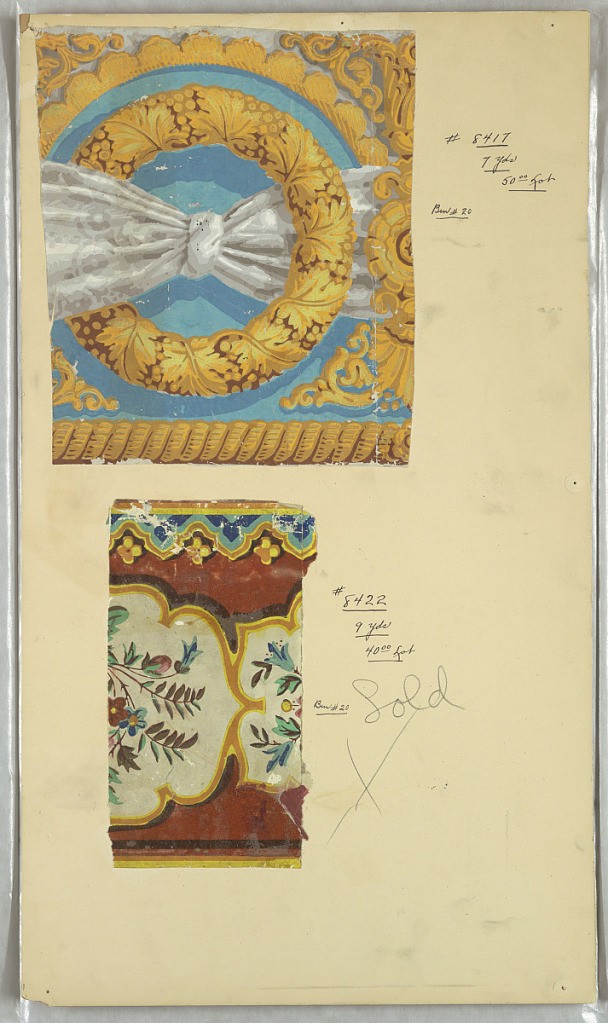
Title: Border
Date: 1820–50
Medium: Block-printed
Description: Two borders mounted on a board. One of the motifs is a knotted drapery in a wreath, rope twist.